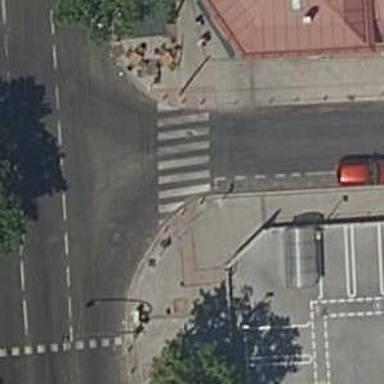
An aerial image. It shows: Uncontrolled zebra crossing on the road.